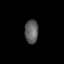
Tissue: skin
Cell type: Epithelial cells
Senescence score: 0.2751
Nuclear area (px): 313
Mean DAPI intensity: 94.572